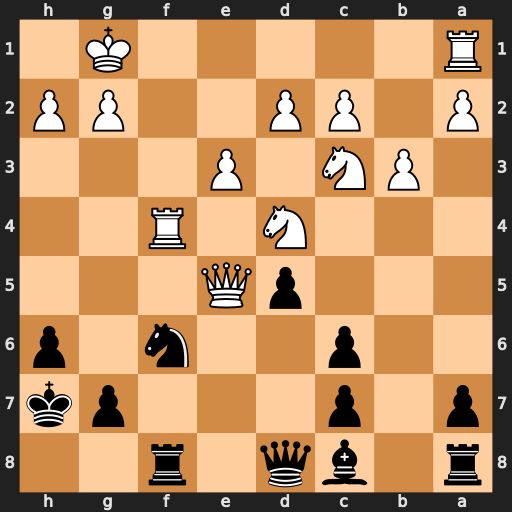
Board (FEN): r1bq1r2/p1p3pk/2p2n1p/3pQ3/3N1R2/1PN1P3/P1PP2PP/R5K1
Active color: b
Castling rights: -
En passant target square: -
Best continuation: Re8 Nxc6 Qd7 Qd4 Qxc6